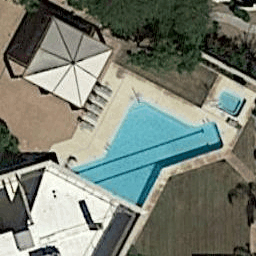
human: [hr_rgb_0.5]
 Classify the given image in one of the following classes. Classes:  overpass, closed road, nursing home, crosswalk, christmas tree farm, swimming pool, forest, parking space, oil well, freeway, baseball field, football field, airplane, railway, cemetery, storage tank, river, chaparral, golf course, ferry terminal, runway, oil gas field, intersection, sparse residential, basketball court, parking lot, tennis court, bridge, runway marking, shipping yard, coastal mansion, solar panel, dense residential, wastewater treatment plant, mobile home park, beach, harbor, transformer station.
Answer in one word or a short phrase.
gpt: swimming pool